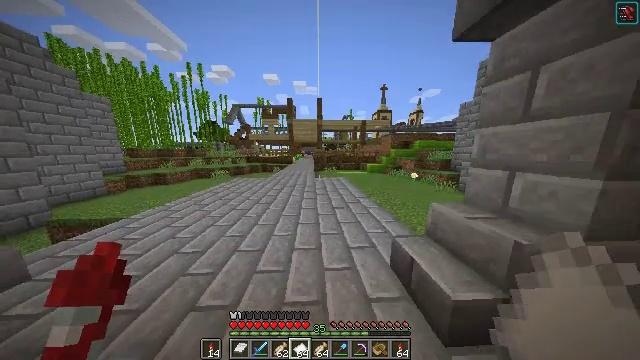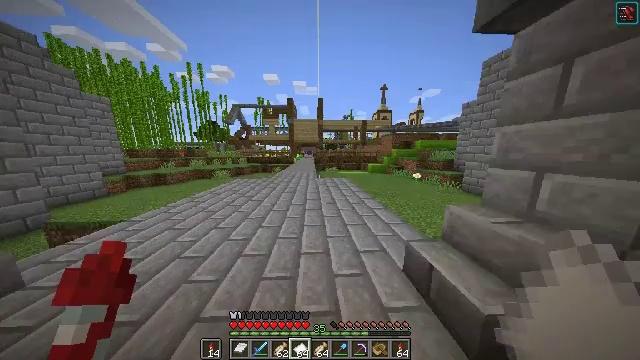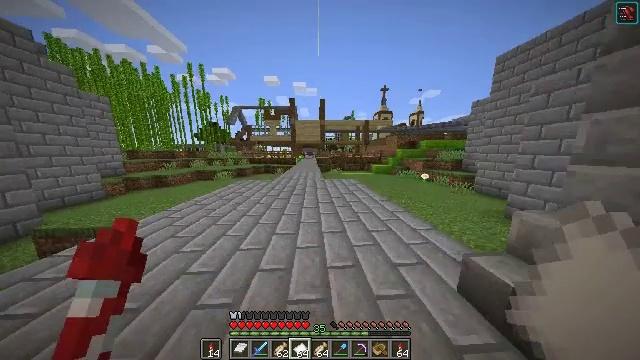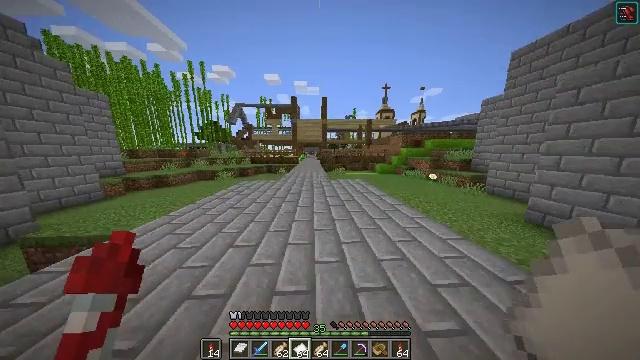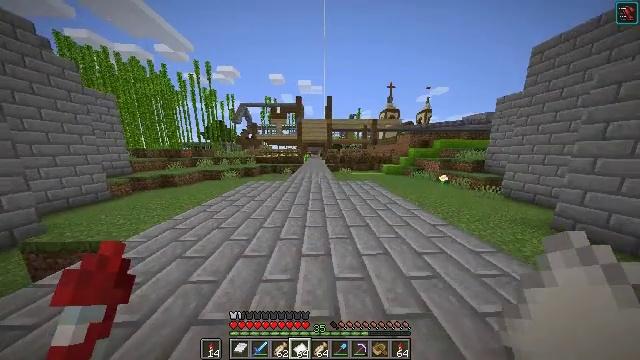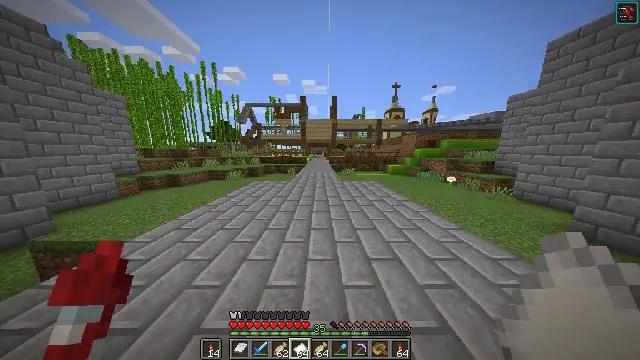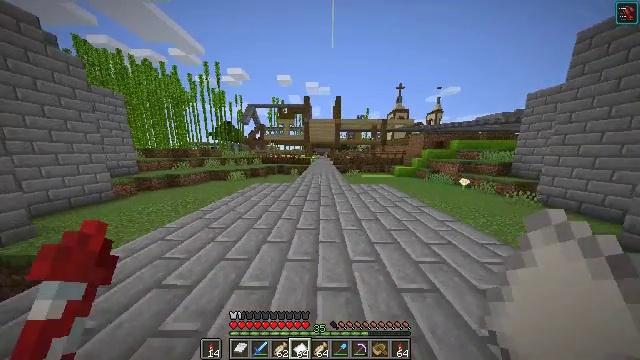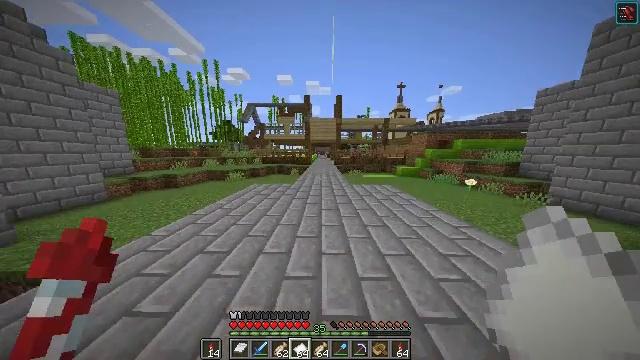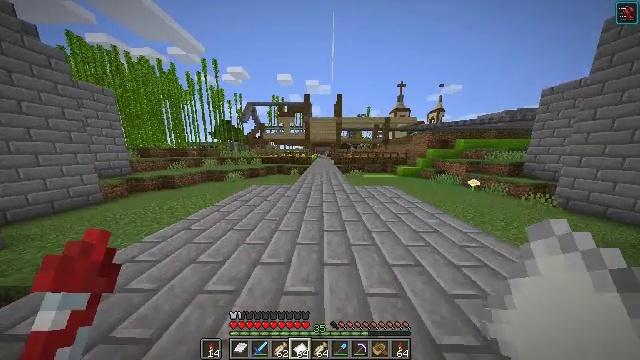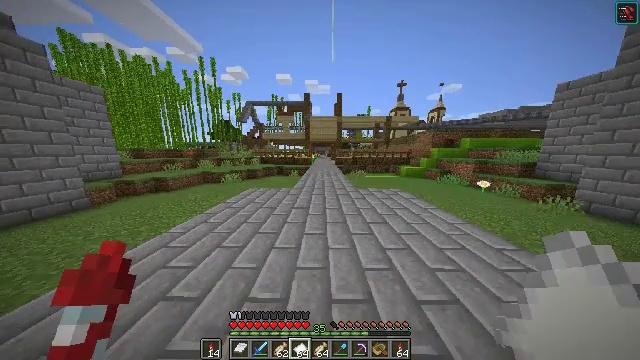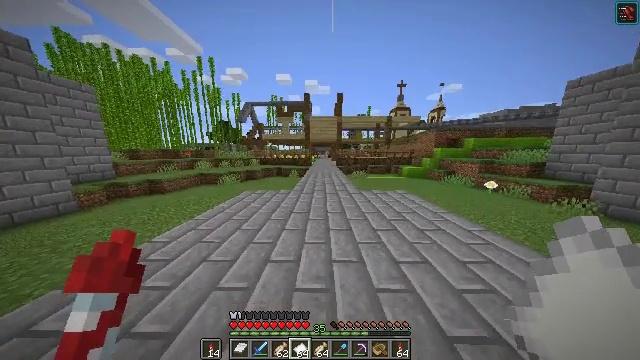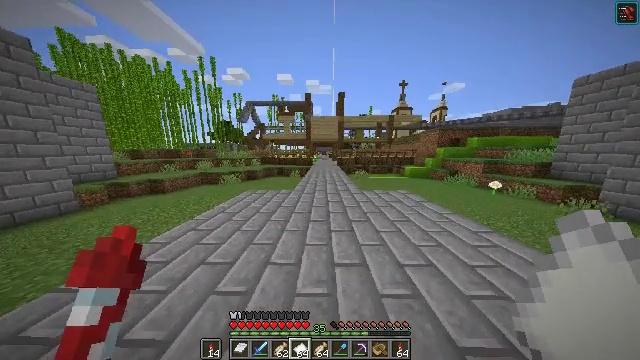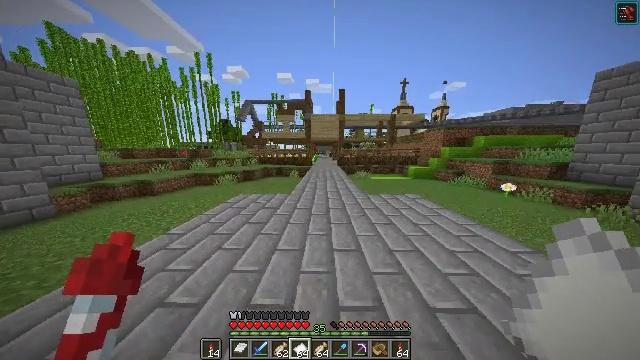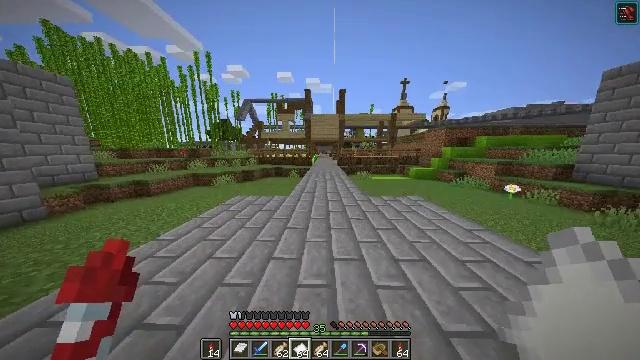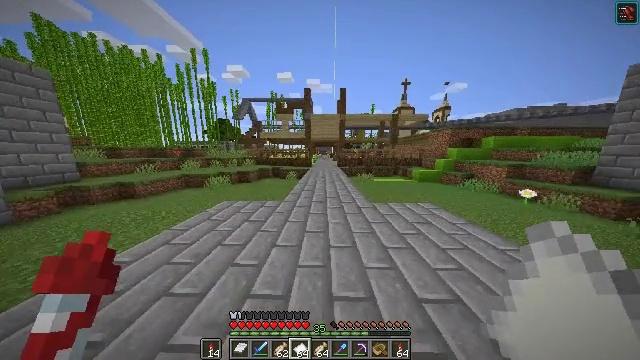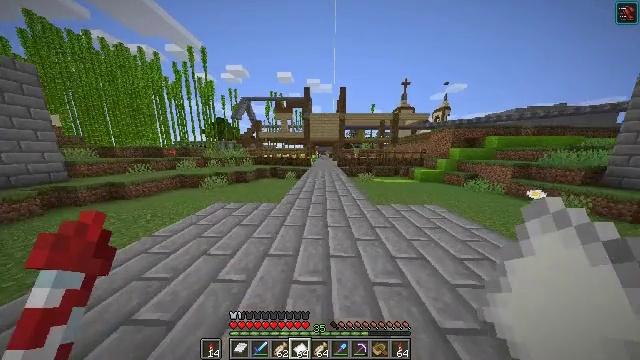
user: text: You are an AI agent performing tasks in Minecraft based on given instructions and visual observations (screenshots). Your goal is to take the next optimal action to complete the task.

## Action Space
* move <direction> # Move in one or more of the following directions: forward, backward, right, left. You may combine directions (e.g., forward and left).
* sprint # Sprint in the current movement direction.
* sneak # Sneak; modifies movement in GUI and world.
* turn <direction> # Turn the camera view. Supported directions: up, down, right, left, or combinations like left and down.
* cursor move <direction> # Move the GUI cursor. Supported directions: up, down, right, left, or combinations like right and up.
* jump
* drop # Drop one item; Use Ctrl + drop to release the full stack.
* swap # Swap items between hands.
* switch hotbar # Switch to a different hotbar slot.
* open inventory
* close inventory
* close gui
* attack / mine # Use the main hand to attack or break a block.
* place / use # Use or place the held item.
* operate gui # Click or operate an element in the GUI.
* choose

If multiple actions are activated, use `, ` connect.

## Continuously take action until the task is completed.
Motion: motion action
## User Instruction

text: To obtain a map, craft it using the right materials on a crafting table.
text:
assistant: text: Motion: move forward and move left
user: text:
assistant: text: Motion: move forward and move left
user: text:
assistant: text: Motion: move forward and move left
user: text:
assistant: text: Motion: move forward and move left, turn left
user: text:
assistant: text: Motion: move forward, turn left
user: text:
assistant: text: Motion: move forward
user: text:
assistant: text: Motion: move forward
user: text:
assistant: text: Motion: move forward
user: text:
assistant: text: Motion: move forward
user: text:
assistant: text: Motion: move forward
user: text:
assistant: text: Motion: move forward
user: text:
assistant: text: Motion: move forward
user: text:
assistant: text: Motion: move forward
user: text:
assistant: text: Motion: move forward
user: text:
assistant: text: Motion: move forward
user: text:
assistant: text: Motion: move forward
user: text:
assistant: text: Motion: move forward
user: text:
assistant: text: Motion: move forward
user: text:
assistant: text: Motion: move forward
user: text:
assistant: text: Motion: move forward
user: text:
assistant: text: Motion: move forward
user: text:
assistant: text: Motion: move forward
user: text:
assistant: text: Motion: move forward
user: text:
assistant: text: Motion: move forward, jump
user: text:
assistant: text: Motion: move forward, jump
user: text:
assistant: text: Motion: move forward, jump
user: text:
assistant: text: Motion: move forward, jump
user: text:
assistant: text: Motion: move forward, jump
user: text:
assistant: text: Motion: move forward
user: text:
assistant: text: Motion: move forward